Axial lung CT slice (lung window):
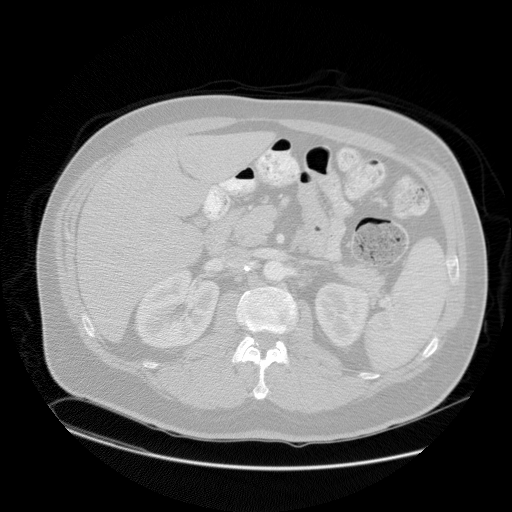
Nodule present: no